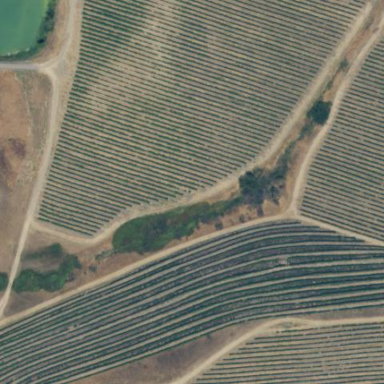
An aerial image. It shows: Vineyard growing grapes.